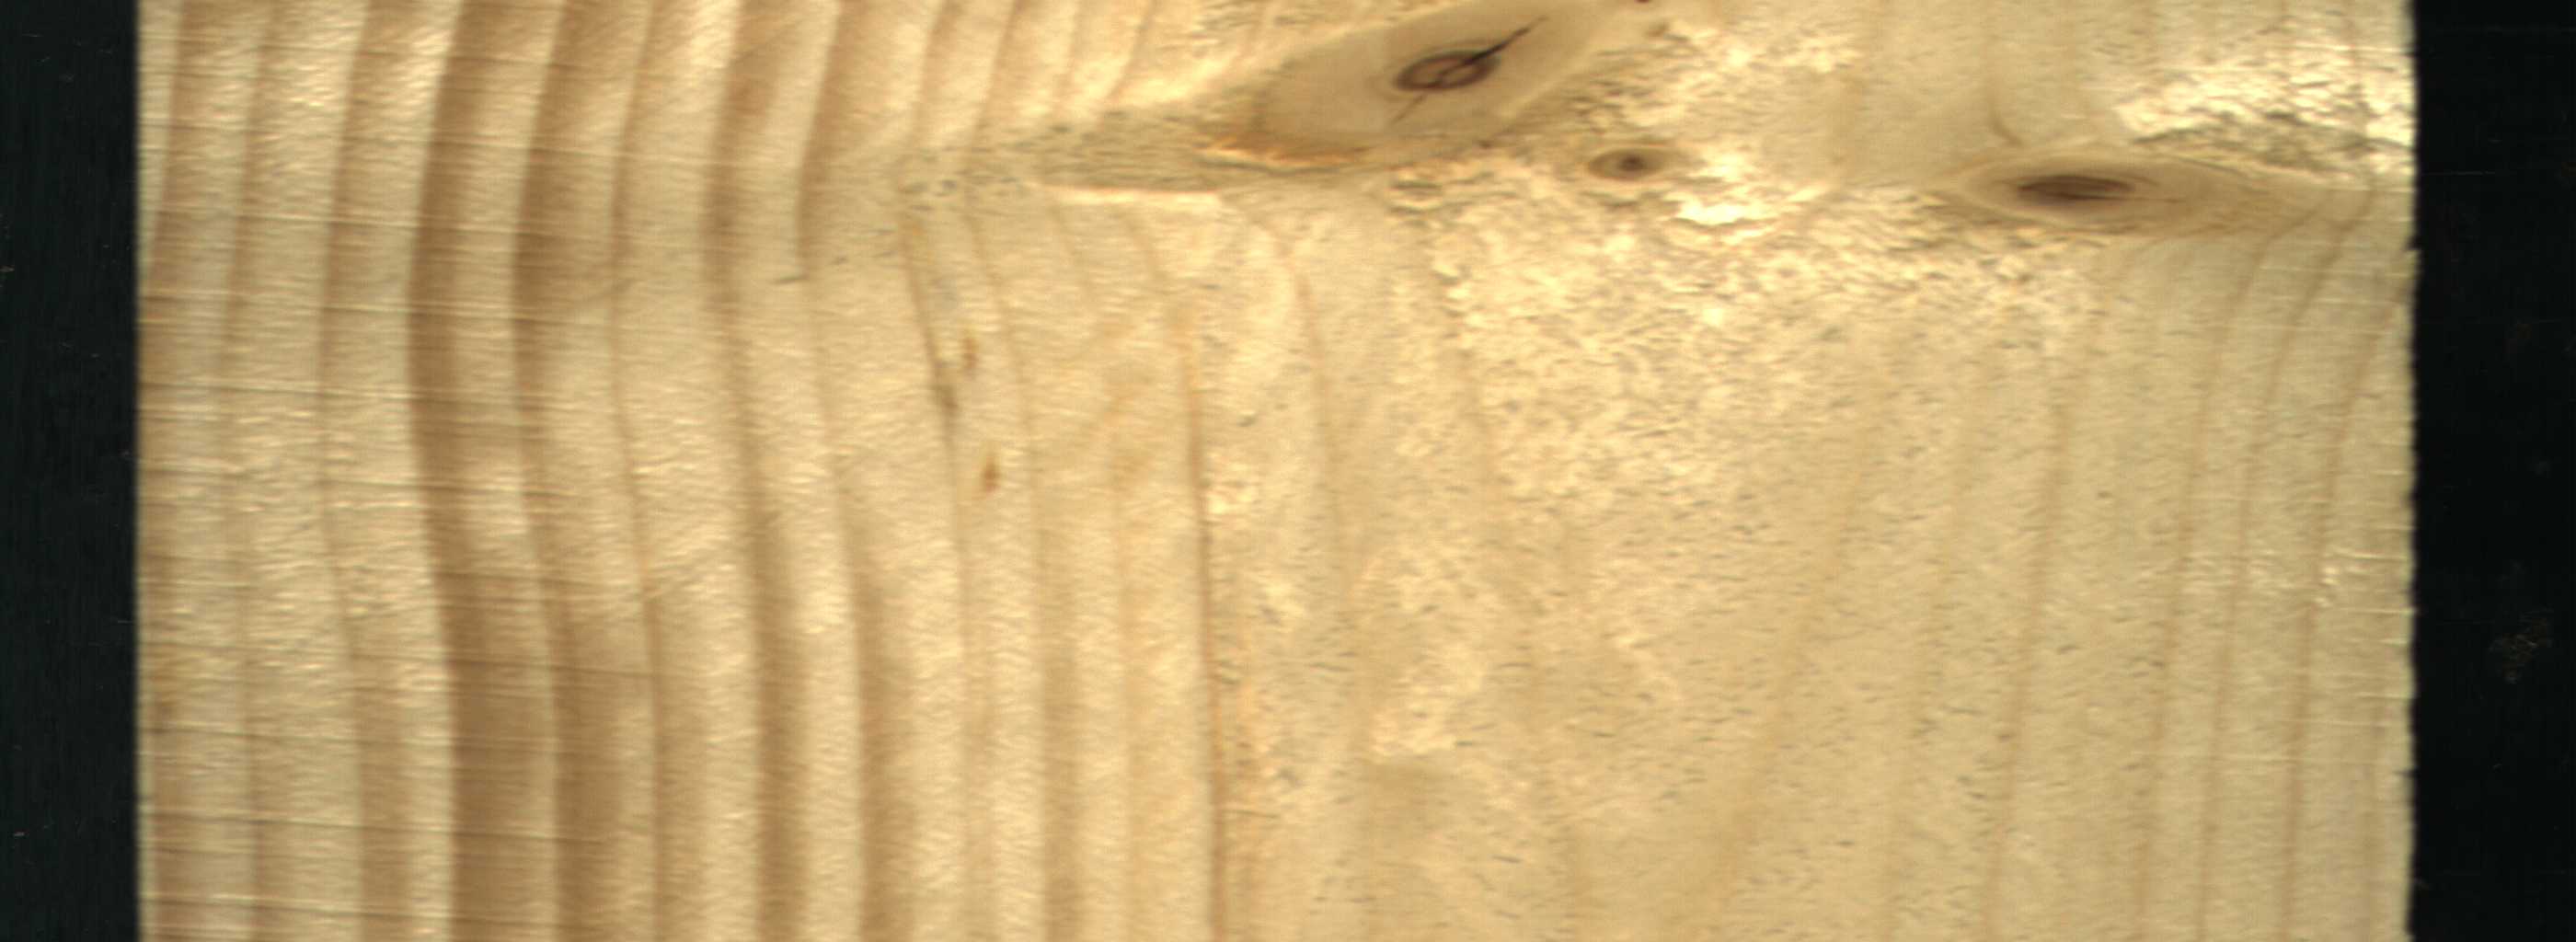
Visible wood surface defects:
knot_with_crack
knot_with_crack
Live_Knot